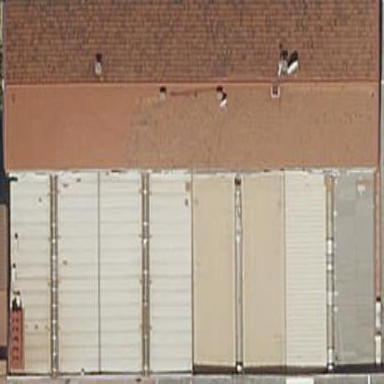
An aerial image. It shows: Industrial building.